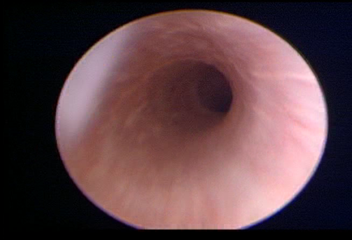
Modality: WLC
Class: Normal mucosa
Bladder cancer association: No